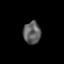
Tissue: skin
Cell type: Epithelial cells
Senescence score: 0.2836
Nuclear area (px): 382
Mean DAPI intensity: 95.573